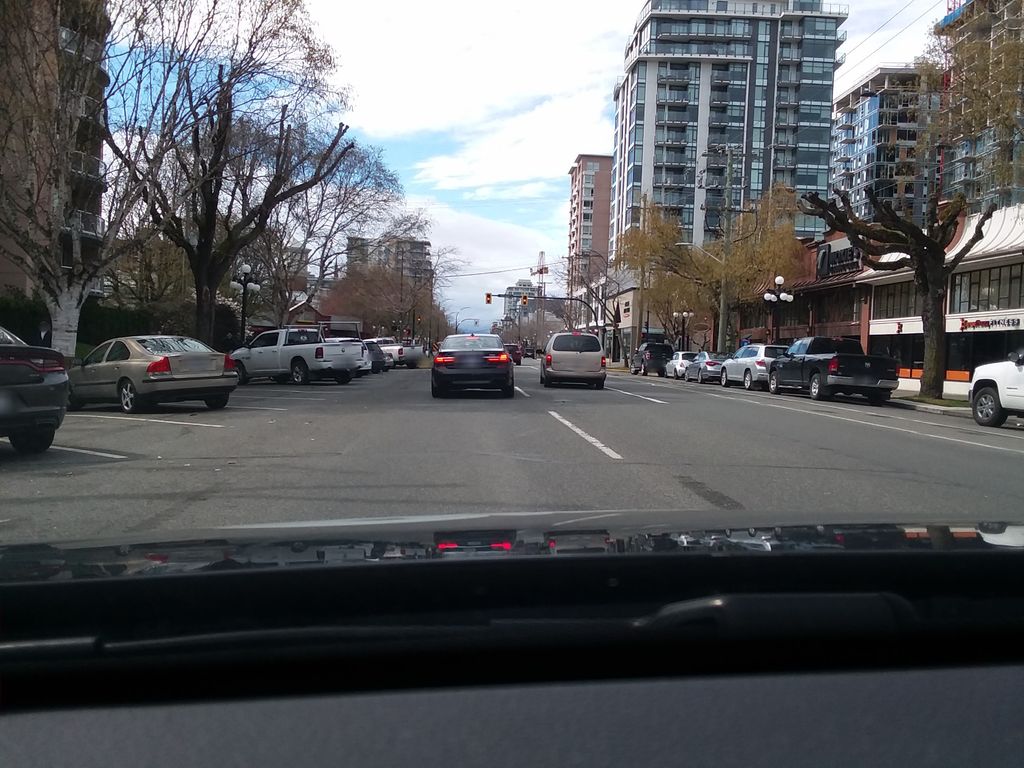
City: victoria